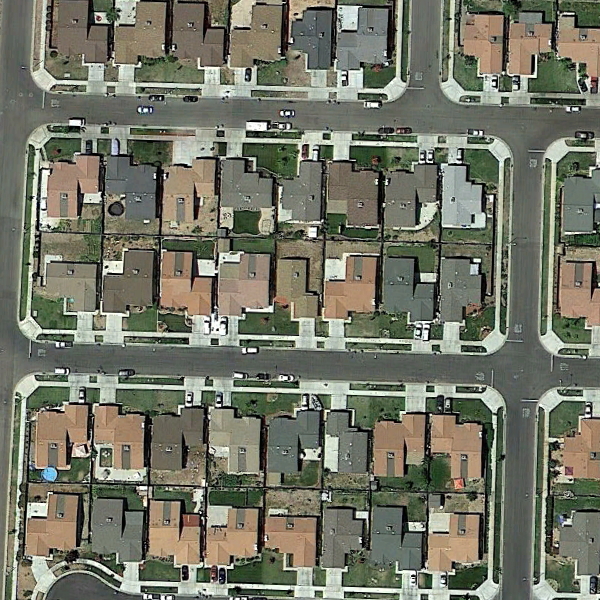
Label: DenseResidential